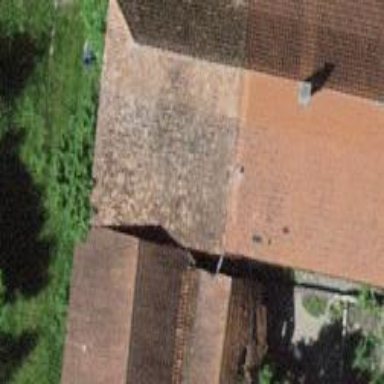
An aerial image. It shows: Barn.